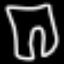
Label: pants